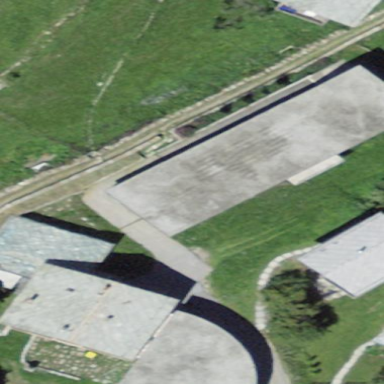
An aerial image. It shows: Simple and straightforward house.